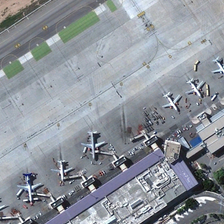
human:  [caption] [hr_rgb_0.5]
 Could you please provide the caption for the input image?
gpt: it is white planes, gray land and road, light brown buildings .

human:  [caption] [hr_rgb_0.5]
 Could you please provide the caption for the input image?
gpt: seven planes are parked next to terminals in an airport .

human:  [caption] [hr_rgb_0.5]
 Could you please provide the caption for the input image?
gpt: this is a parking apron, many planes, buildings and road .

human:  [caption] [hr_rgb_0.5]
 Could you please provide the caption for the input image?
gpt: seven planes are parked next to terminals in an airport .

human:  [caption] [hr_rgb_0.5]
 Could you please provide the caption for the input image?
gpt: this is a parking apron, many planes, buildings and road .